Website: crate-barrel
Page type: address-validator
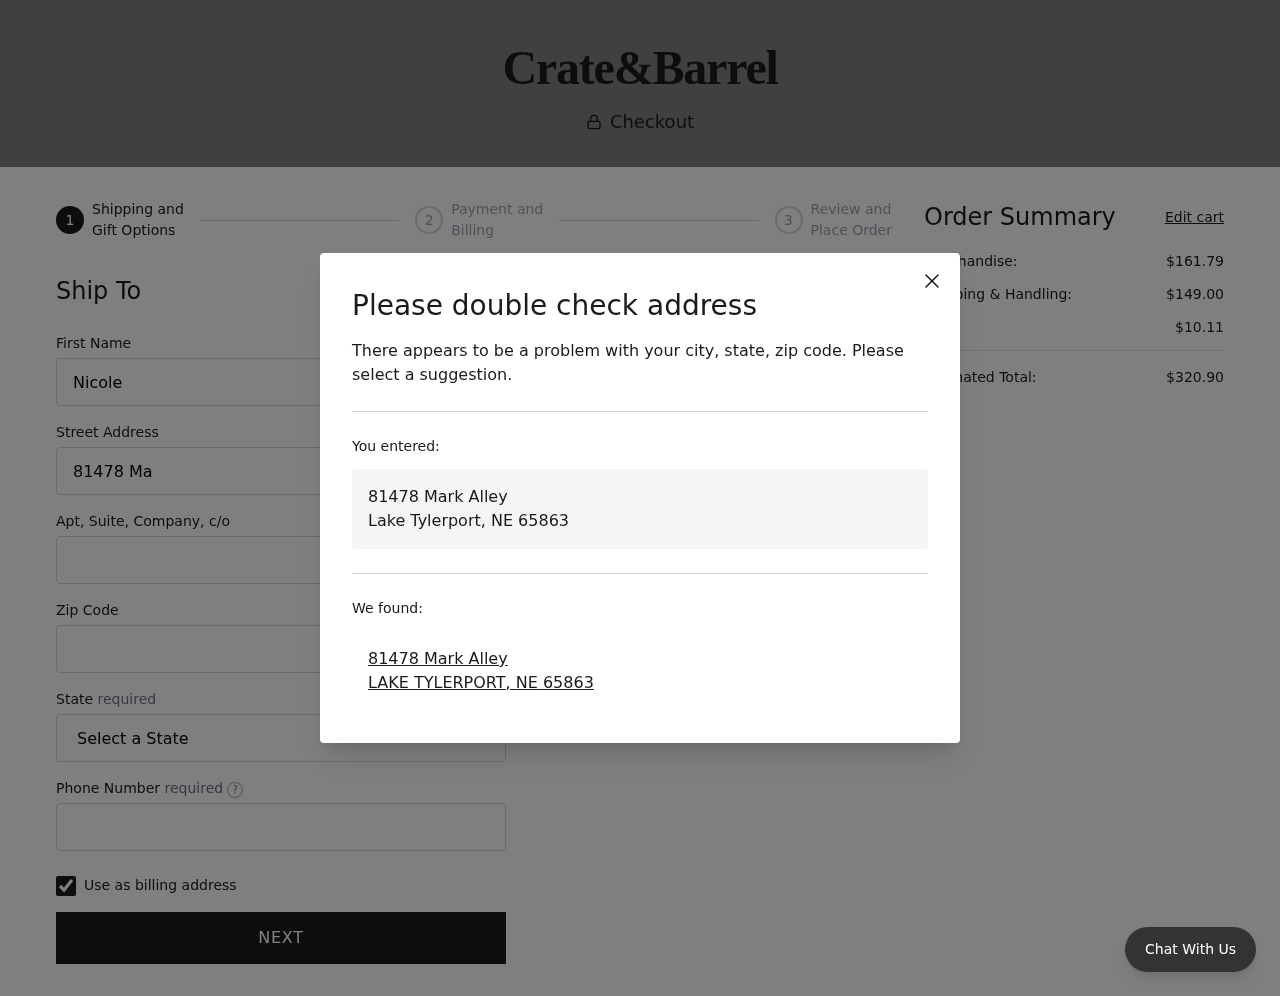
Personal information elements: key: PII_CITY
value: Lake Tylerport
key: PII_CITY
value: LAKE TYLERPORT
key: PII_FIRSTNAME
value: Nicole
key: PII_PHONE
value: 5592376493
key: PII_POSTCODE
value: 65863
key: PII_STATE
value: Nebraska
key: PII_STATE_ABBR
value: NE
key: PII_STREET
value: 81478 Mark Alley
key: PII_STREET2
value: Apt. 636
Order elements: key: ORDER_SUBTOTAL
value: $161.79
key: ORDER_SHIPPING_COST
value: $149.00
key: ORDER_TAX
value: $10.11
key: ORDER_TOTAL
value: $320.90